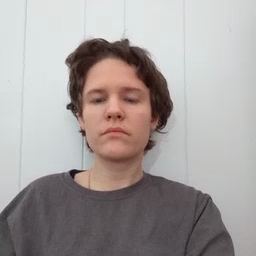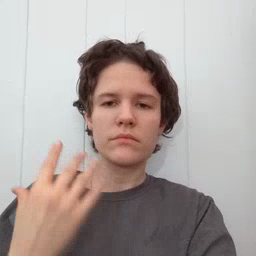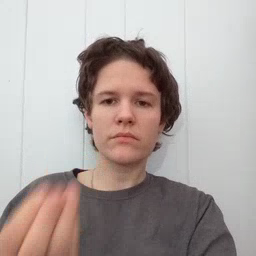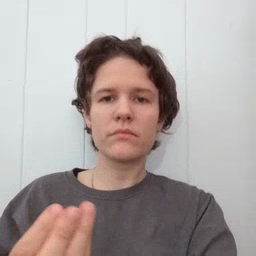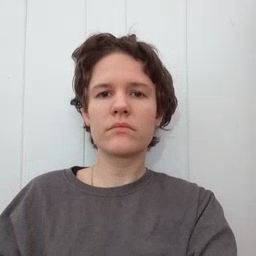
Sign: go